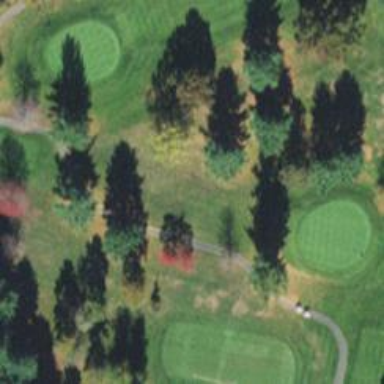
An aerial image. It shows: Footway that doubles as golf path.